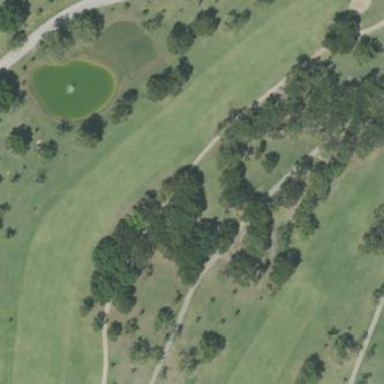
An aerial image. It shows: Golf fairway in the image.